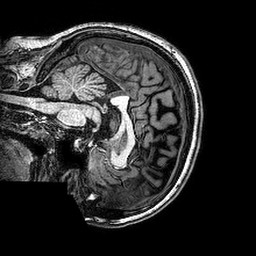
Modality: T1w
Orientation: sagittal
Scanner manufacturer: philips
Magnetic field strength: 3 T
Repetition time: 0.00828 s
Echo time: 0.00381 s